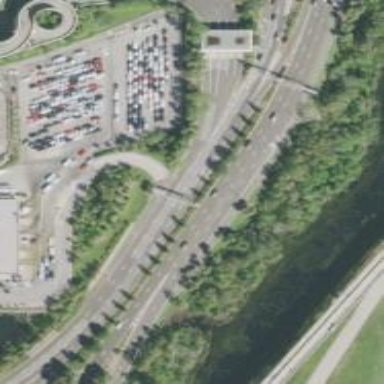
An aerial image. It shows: Motorway junction.